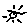
Label: sun